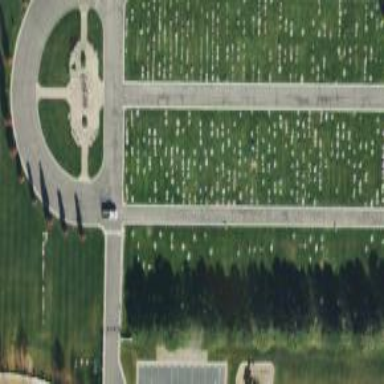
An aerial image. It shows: Well-maintained cemetery with mown grass.